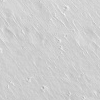
Atmospheric dust classification: not_dusty